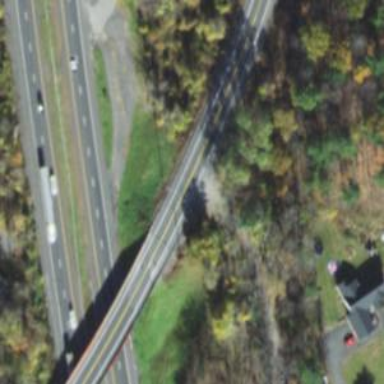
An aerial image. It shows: Primary highway bridge.